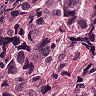
Metastatic tissue present: yes